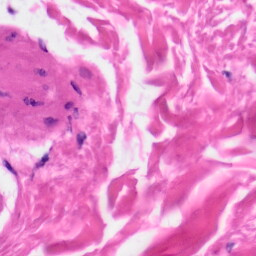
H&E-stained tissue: Skin